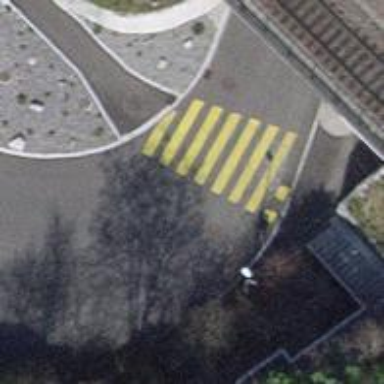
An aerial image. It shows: Marked zebra crossing on the road.